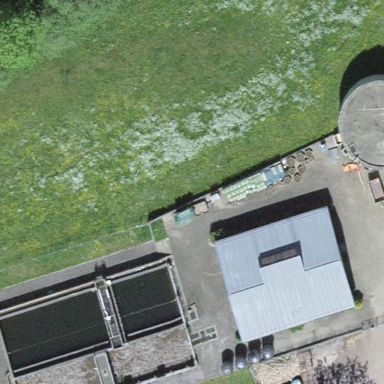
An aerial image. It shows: Industrial area with man-made wastewater plant.